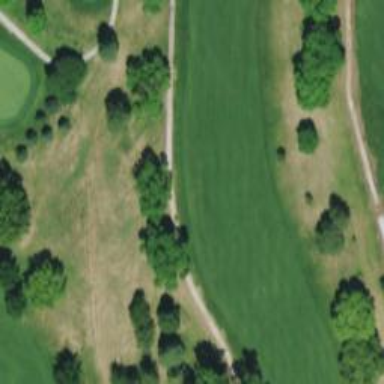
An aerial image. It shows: Golf hole.